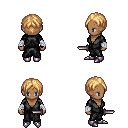
a pixel art fantasy rpg character, female body template, human, dark skin, gray robe, metal pants, light blonde parted hairstyle, white cloth bandages, metal boots, dagger, four views (front, back, left, right), 2x2 character sprite sheet, small pixel art, hard edges, no anti-aliasing